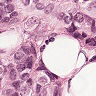
Metastatic tissue present: yes